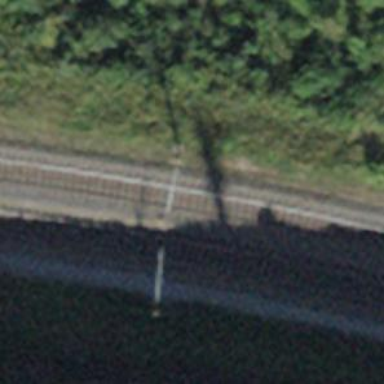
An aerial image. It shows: Single-track electrified railway with contact line.